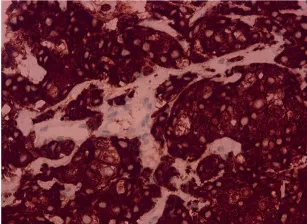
Pathological examination of the liver biopsy and immunohistochemical staining of ALK expression. (B) The immunohistochemical result showed positive for ALK (D5F3). Magnification: 40x. ALK, anaplastic lymphoma kinase.
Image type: pathology (immunostaining)